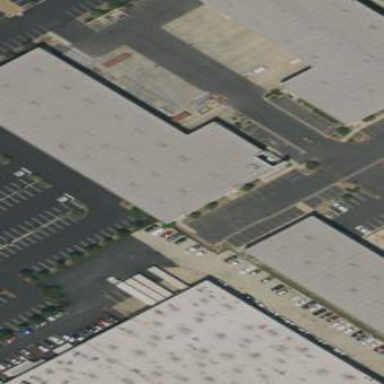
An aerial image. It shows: Industrial building.